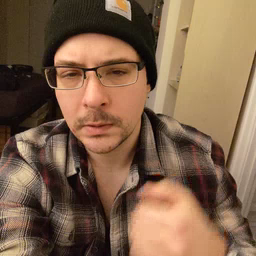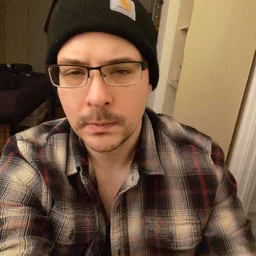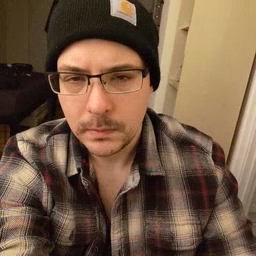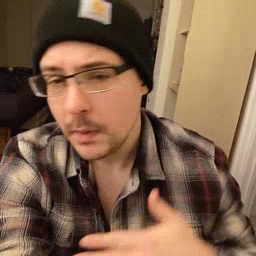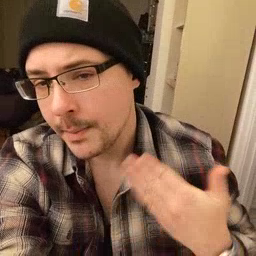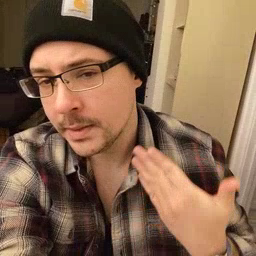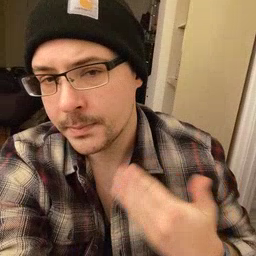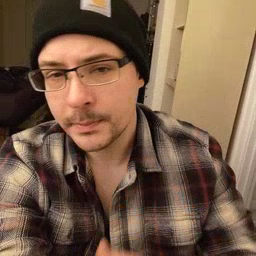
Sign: happy